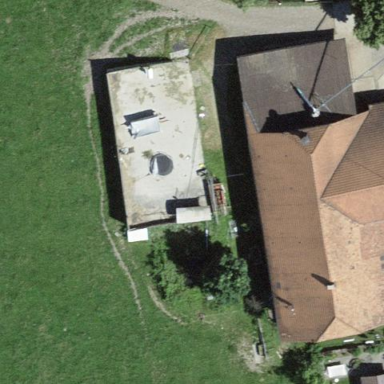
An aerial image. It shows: Farm building.